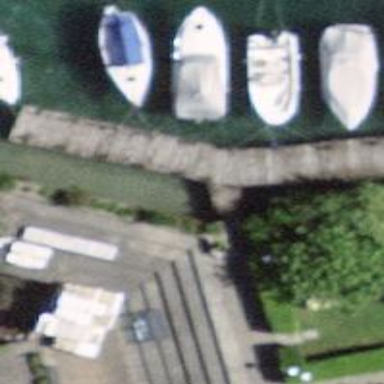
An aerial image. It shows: Man-made pier.